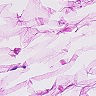
Metastatic tissue present: no